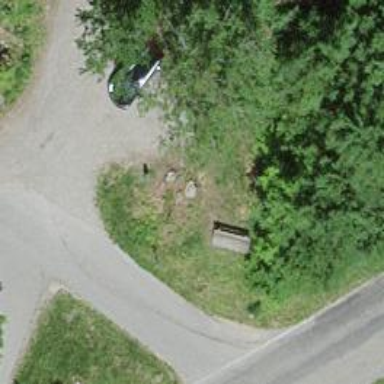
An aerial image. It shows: Brown bench in the vicinity.